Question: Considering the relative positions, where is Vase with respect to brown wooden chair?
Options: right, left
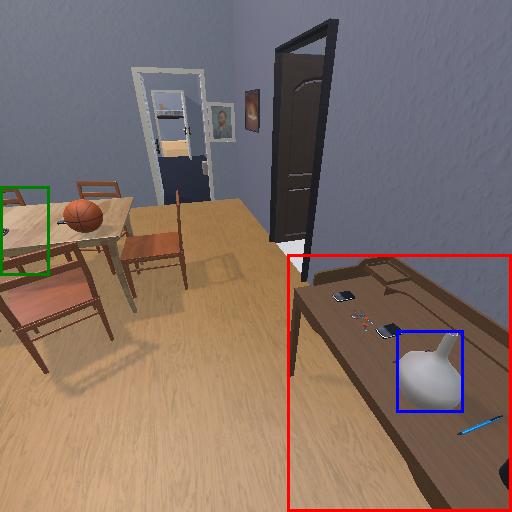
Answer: right